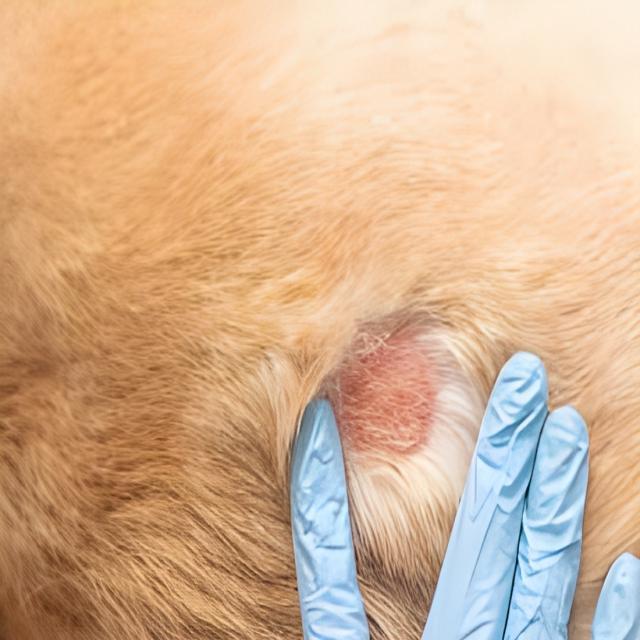
Canine dermatitis — inflammation of the skin presenting with erythema, pruritus, papules, and excoriation. May be allergic, contact, or atopic in origin.